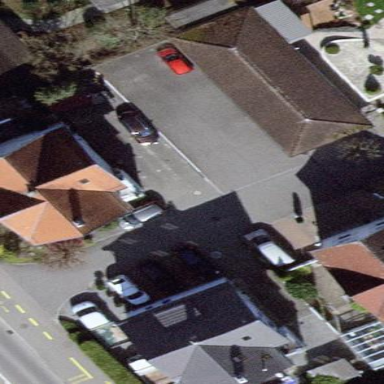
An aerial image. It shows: Simple and straightforward house.